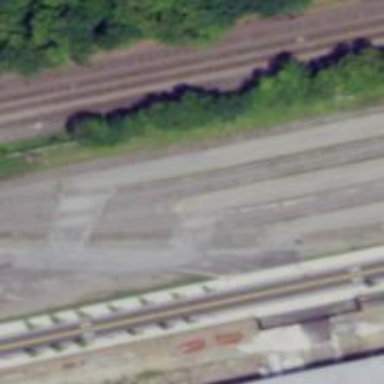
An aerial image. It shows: Railway yard used for servicing trains.